一年级 · 算术
看图列式计算。(每小题 5 分, 共 10 分)

(1)

$(2)$

$\square \bigcirc \square=\square$ (个)

$\square \bigcirc \square=\square($ 枚)
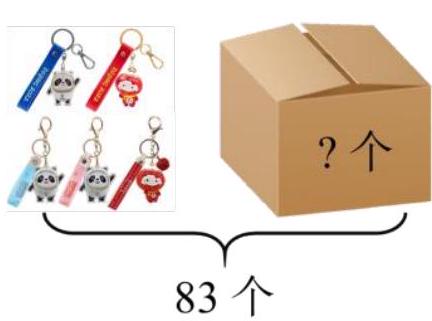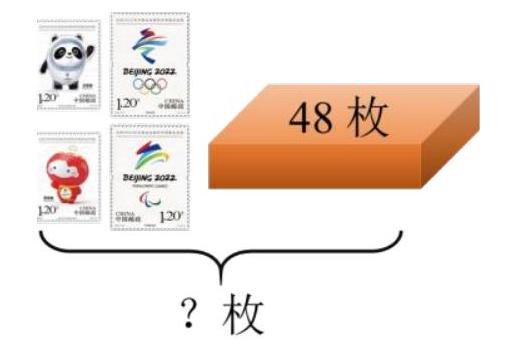
答案: 详解

(1) $83-5=75$

(2) $4+48=52$